Question: I am trying to learn game programming and about angles.
I'm trying to make a game in which you kick a ball, and when it hits a wall it should bounce away from the wall at a certain angle, depending on the speed of the ball when it hits.
After trying to do it for several days now, I don't even really know where to start. I have looked at a lot of other questions, but when I read the code I don't even know what it's supposed to mean. I have always been good in math, but I don't know how to implement it into game programming. I would really appreciate it if you would give me slight push in the right direction.

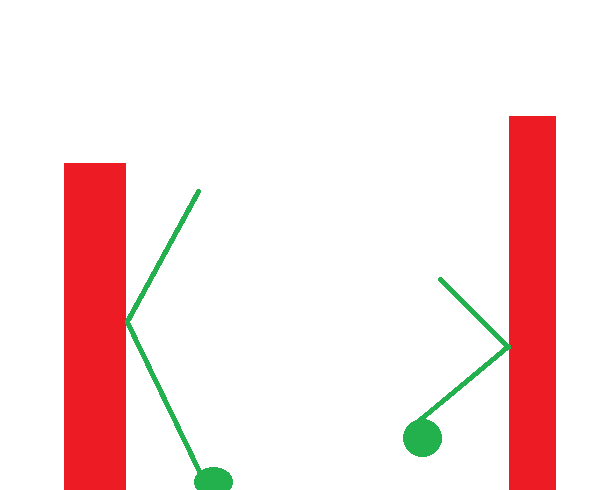
Answer: There is really one main factor that contributes to this.
1. Your entrance angle
Because you are just a beginner computing the angle with speed takes complex math and will not make your return angle much different. (unless you're traveling at like 500 MPH)
Your entrance angle is found by your offset from the center. In this example I will show you two scenarios. And the general math that you need to implement in your game.
First Scenario: A line
Let's go back to geometry. A line adds up to 180 degrees.
Because it is straight, no matter what your speed is, the angle you enter equals the angle you exit. If your ball enters at 0 then your ball will exit at 0.

As you see in the picture the ball will return and exit at the same angle.
So the math?
'if enter angle is 0 then exit angle is 0'
What if it doesn't enter in a straight line?
Because your return surface is a straight line, your entrance angle is again going to equal your exit angle.

But what if your return surface is not a straight line?
Well, the angle of your return surface is needed.
By adding the angle of your return surface to your entrance angle you will get your exit angle.

So there are our basic calculations of entrance and exit angles WITHOUT speed. (Again, unless you're traveling at 500MPG your speed will not make a huge difference.)
Based on your picture you will need to have separate line data to calculate your return.

I really hope I gave you a general idea on calculating your return angle. And I hope the pictures gave you a visualization to help you understand more. Good Luck ':)'